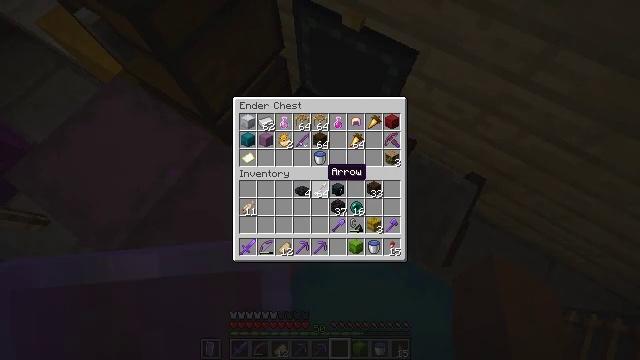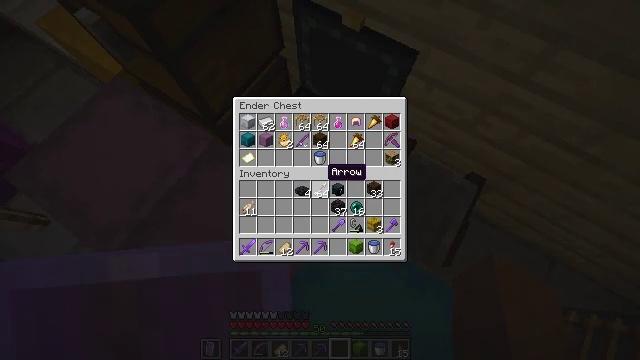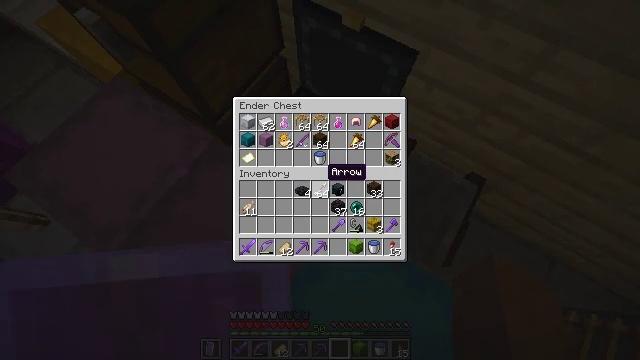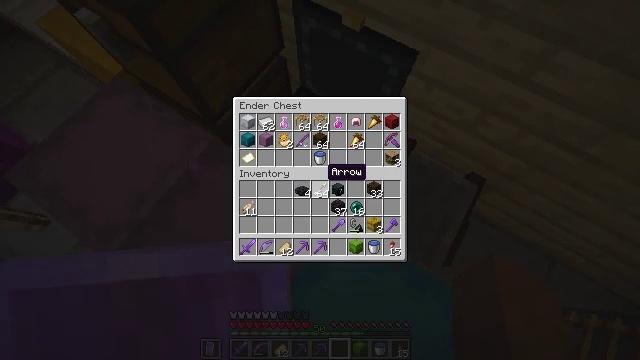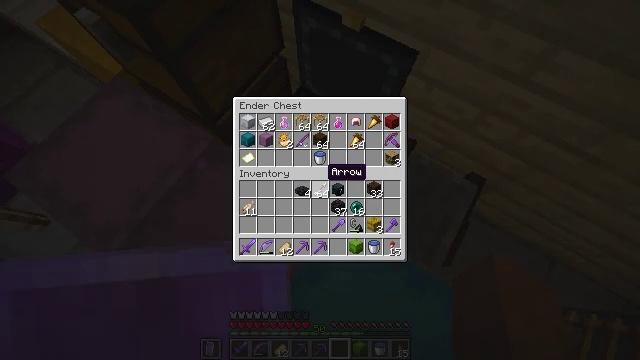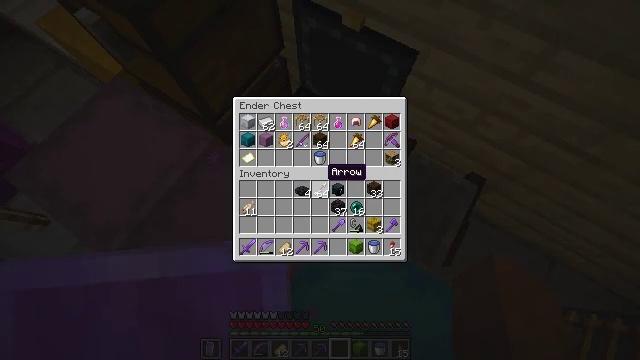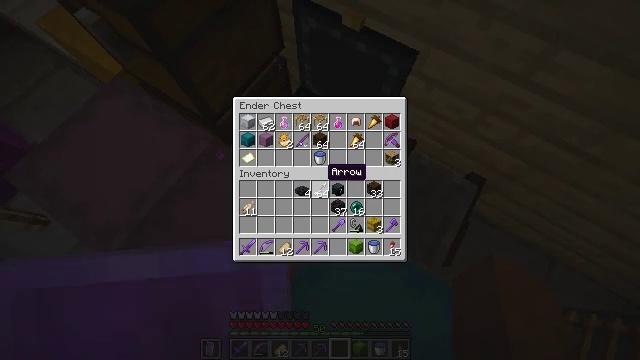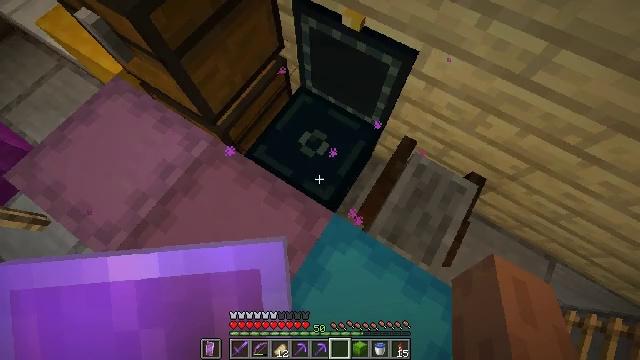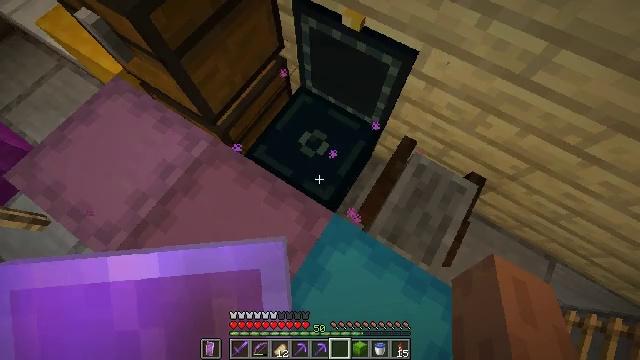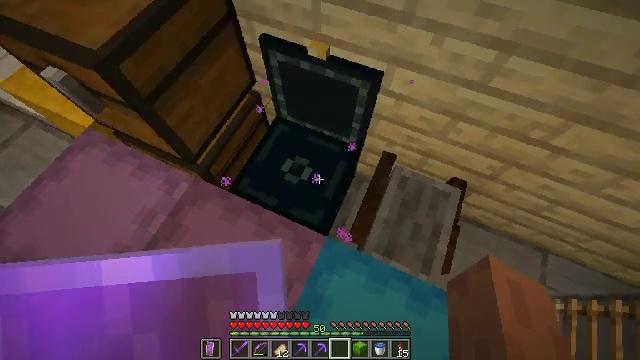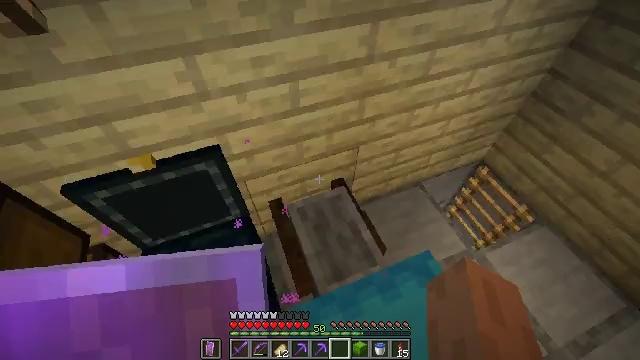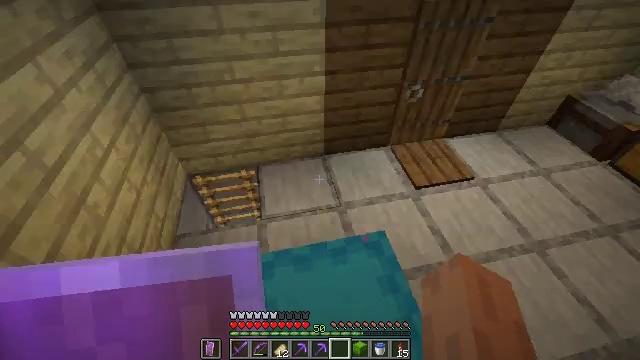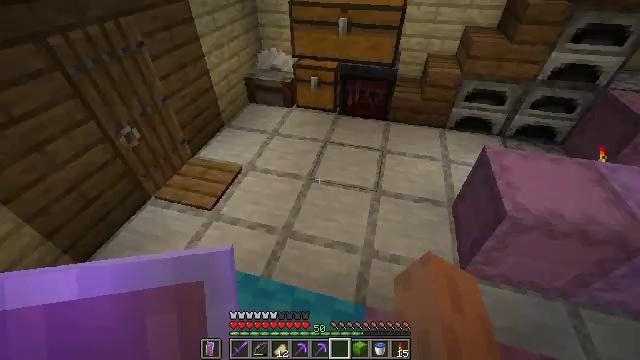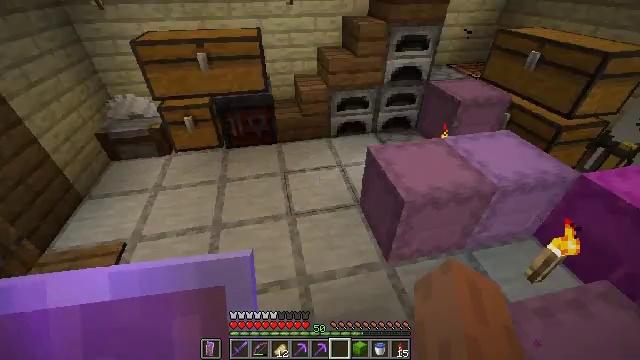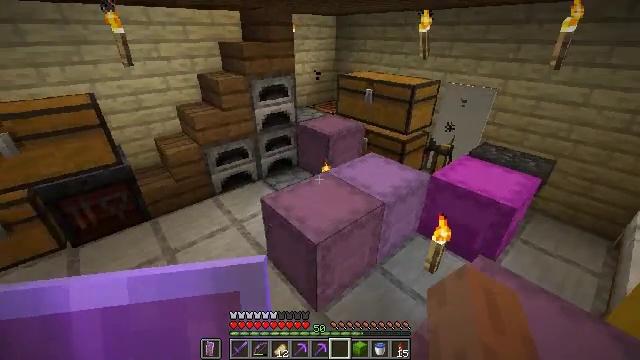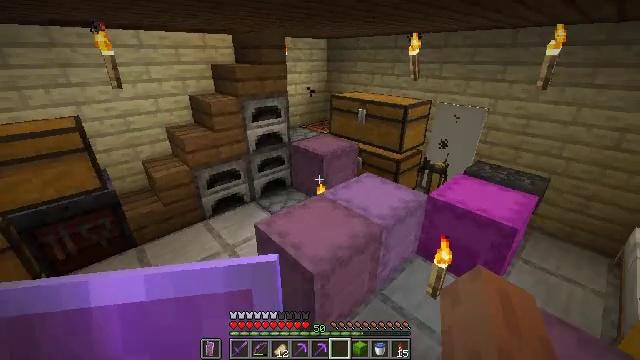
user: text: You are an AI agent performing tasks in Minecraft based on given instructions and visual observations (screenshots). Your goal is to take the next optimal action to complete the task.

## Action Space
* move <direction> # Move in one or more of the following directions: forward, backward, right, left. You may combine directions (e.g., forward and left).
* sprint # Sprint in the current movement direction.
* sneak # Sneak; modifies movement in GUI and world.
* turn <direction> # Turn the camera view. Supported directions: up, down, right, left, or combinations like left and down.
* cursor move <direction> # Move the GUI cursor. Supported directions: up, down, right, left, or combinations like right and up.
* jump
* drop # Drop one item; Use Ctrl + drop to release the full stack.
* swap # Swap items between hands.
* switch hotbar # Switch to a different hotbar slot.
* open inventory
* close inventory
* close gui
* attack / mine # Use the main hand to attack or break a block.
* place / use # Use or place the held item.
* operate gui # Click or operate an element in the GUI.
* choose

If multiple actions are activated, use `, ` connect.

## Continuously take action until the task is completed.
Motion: motion action
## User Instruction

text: Collect the shulker box to move it.
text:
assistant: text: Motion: no_op
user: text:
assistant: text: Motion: no_op
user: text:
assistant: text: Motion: no_op
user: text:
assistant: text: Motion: no_op
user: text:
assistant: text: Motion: no_op
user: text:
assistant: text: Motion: no_op
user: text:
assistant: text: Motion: no_op
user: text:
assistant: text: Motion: no_op
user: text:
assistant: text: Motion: turn right and up
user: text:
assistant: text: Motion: turn right and up
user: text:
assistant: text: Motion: turn right and up
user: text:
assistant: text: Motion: move forward, turn right and up
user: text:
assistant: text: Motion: move forward, turn right and up
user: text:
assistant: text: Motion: move forward, turn right and up
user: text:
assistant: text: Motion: move forward, turn right and up
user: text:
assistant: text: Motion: move forward
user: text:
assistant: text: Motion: move forward
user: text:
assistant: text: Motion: move forward
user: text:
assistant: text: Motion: move forward, turn left and up
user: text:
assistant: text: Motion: move forward, turn left and up
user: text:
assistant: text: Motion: move forward, turn left and up
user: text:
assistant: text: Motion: move forward, turn left and up
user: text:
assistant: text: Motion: move forward, sprint
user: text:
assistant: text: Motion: move forward, sprint
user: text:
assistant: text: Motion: move forward, sprint
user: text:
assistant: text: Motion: move forward, sprint, turn right
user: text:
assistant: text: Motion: move forward, sprint, turn right
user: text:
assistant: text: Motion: move forward, sprint
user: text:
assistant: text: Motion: move forward, sprint
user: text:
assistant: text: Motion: move forward, sprint